Question: I have a dataframe with data of for several individuals of and comming from like this:
(I made up this table since I couldn't manage to share my full table, but I have around 30 individuals from each pop)
'''
pop sex tb ts
bo m 37 30
bo m 39 29
bo f 36 36
pa m 40 34
pa f 37 28
pa m 37 33
pa f 36 26
re f 35 24
re f 37 29
re m 38 30
'''
I want to assess the relationship between Tb and Ts but not only for the species but for each population separately in order to identify possible differences in slopes among them.
'''
my.regression <- lm(tb ~ ts*pop*sex, data = mydata)
'''
I managed to plot a scatter plot with different colors, one byeach of my populations. However, I couldn't plot my regressions lines. I searched for answers everywhere: about how to add the regression lines by group...(not in stackoverflow, not even with the help of almighty google, youtube tutorials, R book, R graphics books and so on)
All I want is to plot one regression line by each population. Something similar to
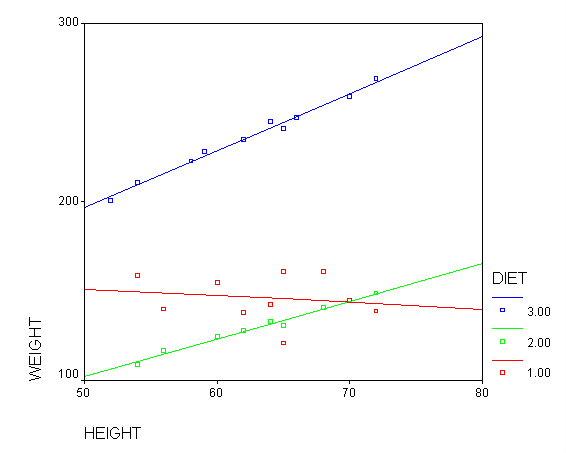
Answer: This is easy to do using <URL> layer:
'''
library(ggplot2)
ggplot(mydata, aes(x=tb, y=ts, col=pop)) + geom_point() +
geom_smooth(method="lm", se=FALSE)
'''
If you want to separate by sex as well, then as suggested by @Henrik you might want to try placing them in separate subgraphs (called facets):
'''
ggplot(mydata, aes(tb, ts, col=pop)) + geom_point() +
geom_smooth(method="lm", se=FALSE) + facet_wrap(~ sex)
'''
Alternatively you could plot by both of them, but use the line type (solid or dashed) to distinguish sex:
'''
ggplot(mydata, aes(tb, ts, col=pop, lty=sex)) + geom_point() +
geom_smooth(method="lm", se=FALSE)
'''